Question: My data structure is:

Now I iterate through list and add "" string to 'NSMutableArray' and then search and filter data using 'NSPredicate'.
How can I search through my whole list? Through & strings in all arrays?
Filtering data:
'''
- (void)filterContentForSearchText:(NSString*)searchText scope:(NSString*)scope
{
NSPredicate *resultPredicate = [NSPredicate
predicateWithFormat:@"SELF contains[cd] %@",
searchText];
searchResults = [sectionsNames filteredArrayUsingPredicate:resultPredicate];
}
'''
Loading data:
'''
#pragma mark -
#pragma mark Load plist file
- (void)loadPList
{
dispatch_async(dispatch_get_global_queue(DISPATCH_QUEUE_PRIORITY_DEFAULT, 0), ^{
NSArray *documentPaths = NSSearchPathForDirectoriesInDomains(NSCachesDirectory, NSUserDomainMask, YES);
NSString *path = [[documentPaths lastObject] stringByAppendingPathComponent:@"data.plist"];
NSDictionary *dict = [NSDictionary dictionaryWithContentsOfFile:path];
NSMutableDictionary *resultDic = [[NSMutableDictionary alloc] init];
NSMutableArray *resultArray = [[NSMutableArray alloc] init];
NSMutableArray *resultName = [[NSMutableArray alloc] init];
sectionKeys = [NSMutableArray new];
sectionsTitle = [NSMutableArray new];
sectionsNames = [NSMutableArray new];
dispatch_async(dispatch_get_main_queue(), ^{
NSMutableArray *annotations = [[NSMutableArray alloc]init];
NSMutableArray *annotationsToRemove = [ mapView.annotations mutableCopy ] ;
[ annotationsToRemove removeObject:mapView.userLocation ] ;
[ mapView removeAnnotations:annotationsToRemove ] ;
ann = [dict objectForKey:@"Blue"];
[resultArray addObject:@"Blue"];
[resultDic setValue:ann forKey:@"Blue"];
[sectionKeys addObject:@"Siwa"];
for(int i = 0; i < [ann count]; i++) {
NSString *coordinates = [[ann objectAtIndex:i] objectForKey:@"Coordinates"];
double realLatitude = [[[coordinates componentsSeparatedByString:@","] objectAtIndex:1] doubleValue];
double realLongitude = [[[coordinates componentsSeparatedByString:@","] objectAtIndex:0] doubleValue];
MyAnnotation *myAnnotation = [[MyAnnotation alloc] init];
CLLocationCoordinate2D theCoordinate;
theCoordinate.latitude = realLatitude;
theCoordinate.longitude = realLongitude;
myAnnotation.coordinate=CLLocationCoordinate2DMake(realLatitude,realLongitude);
myAnnotation.title = [[ann objectAtIndex:i] objectForKey:@"Name"];
myAnnotation.subtitle = [[ann objectAtIndex:i] objectForKey:@"Address"];
myAnnotation.icon = [[ann objectAtIndex:0] objectForKey:@"Icon"];
NSString *name = [[ann objectAtIndex:i] objectForKey:@"Name"];
[resultName addObject:name];
[mapView addAnnotation:myAnnotation];
[annotations addObject:myAnnotation];
}
self.tableData = resultDic;
self.sectionsTitle = resultArray;
self.sectionsNames = resultName;
[myTable reloadData];
});
});
}
'''
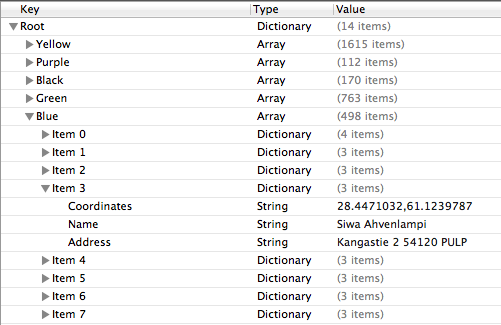
Answer: If your dictionary just contains arrays then you can loop over the keys in the dictionary and filter each individually (free written code):
'''
NSPredicate *resultPredicate = [NSPredicate
predicateWithFormat:@"Name CONTAINS[cd] %@ OR Address CONTAINS[cd] %@",
searchText,
searchText];
NSMutableArray *allMatches = [NSMutableArray array];
for (NSString *key in myDictionary) {
NSArray *array = [myDictionary objectForKey:key];
NSArray *matches = [array filteredArrayUsingPredicate:resultPredicate];
if (matches.count > 0) {
[allMatches addObjectsFromArray:matches];
}
}
'''
Doing this you also have access to the original key if you need it. And you finish with a list of all of the matches (an array of dictionaries which match).
Now in your table view you can return the number of rows as the count of all matches and get the 'Name' and 'Address' from the dictionaries to display.